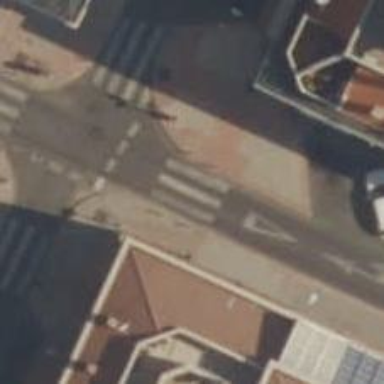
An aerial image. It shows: Uncontrolled zebra crossing on the road.